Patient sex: F
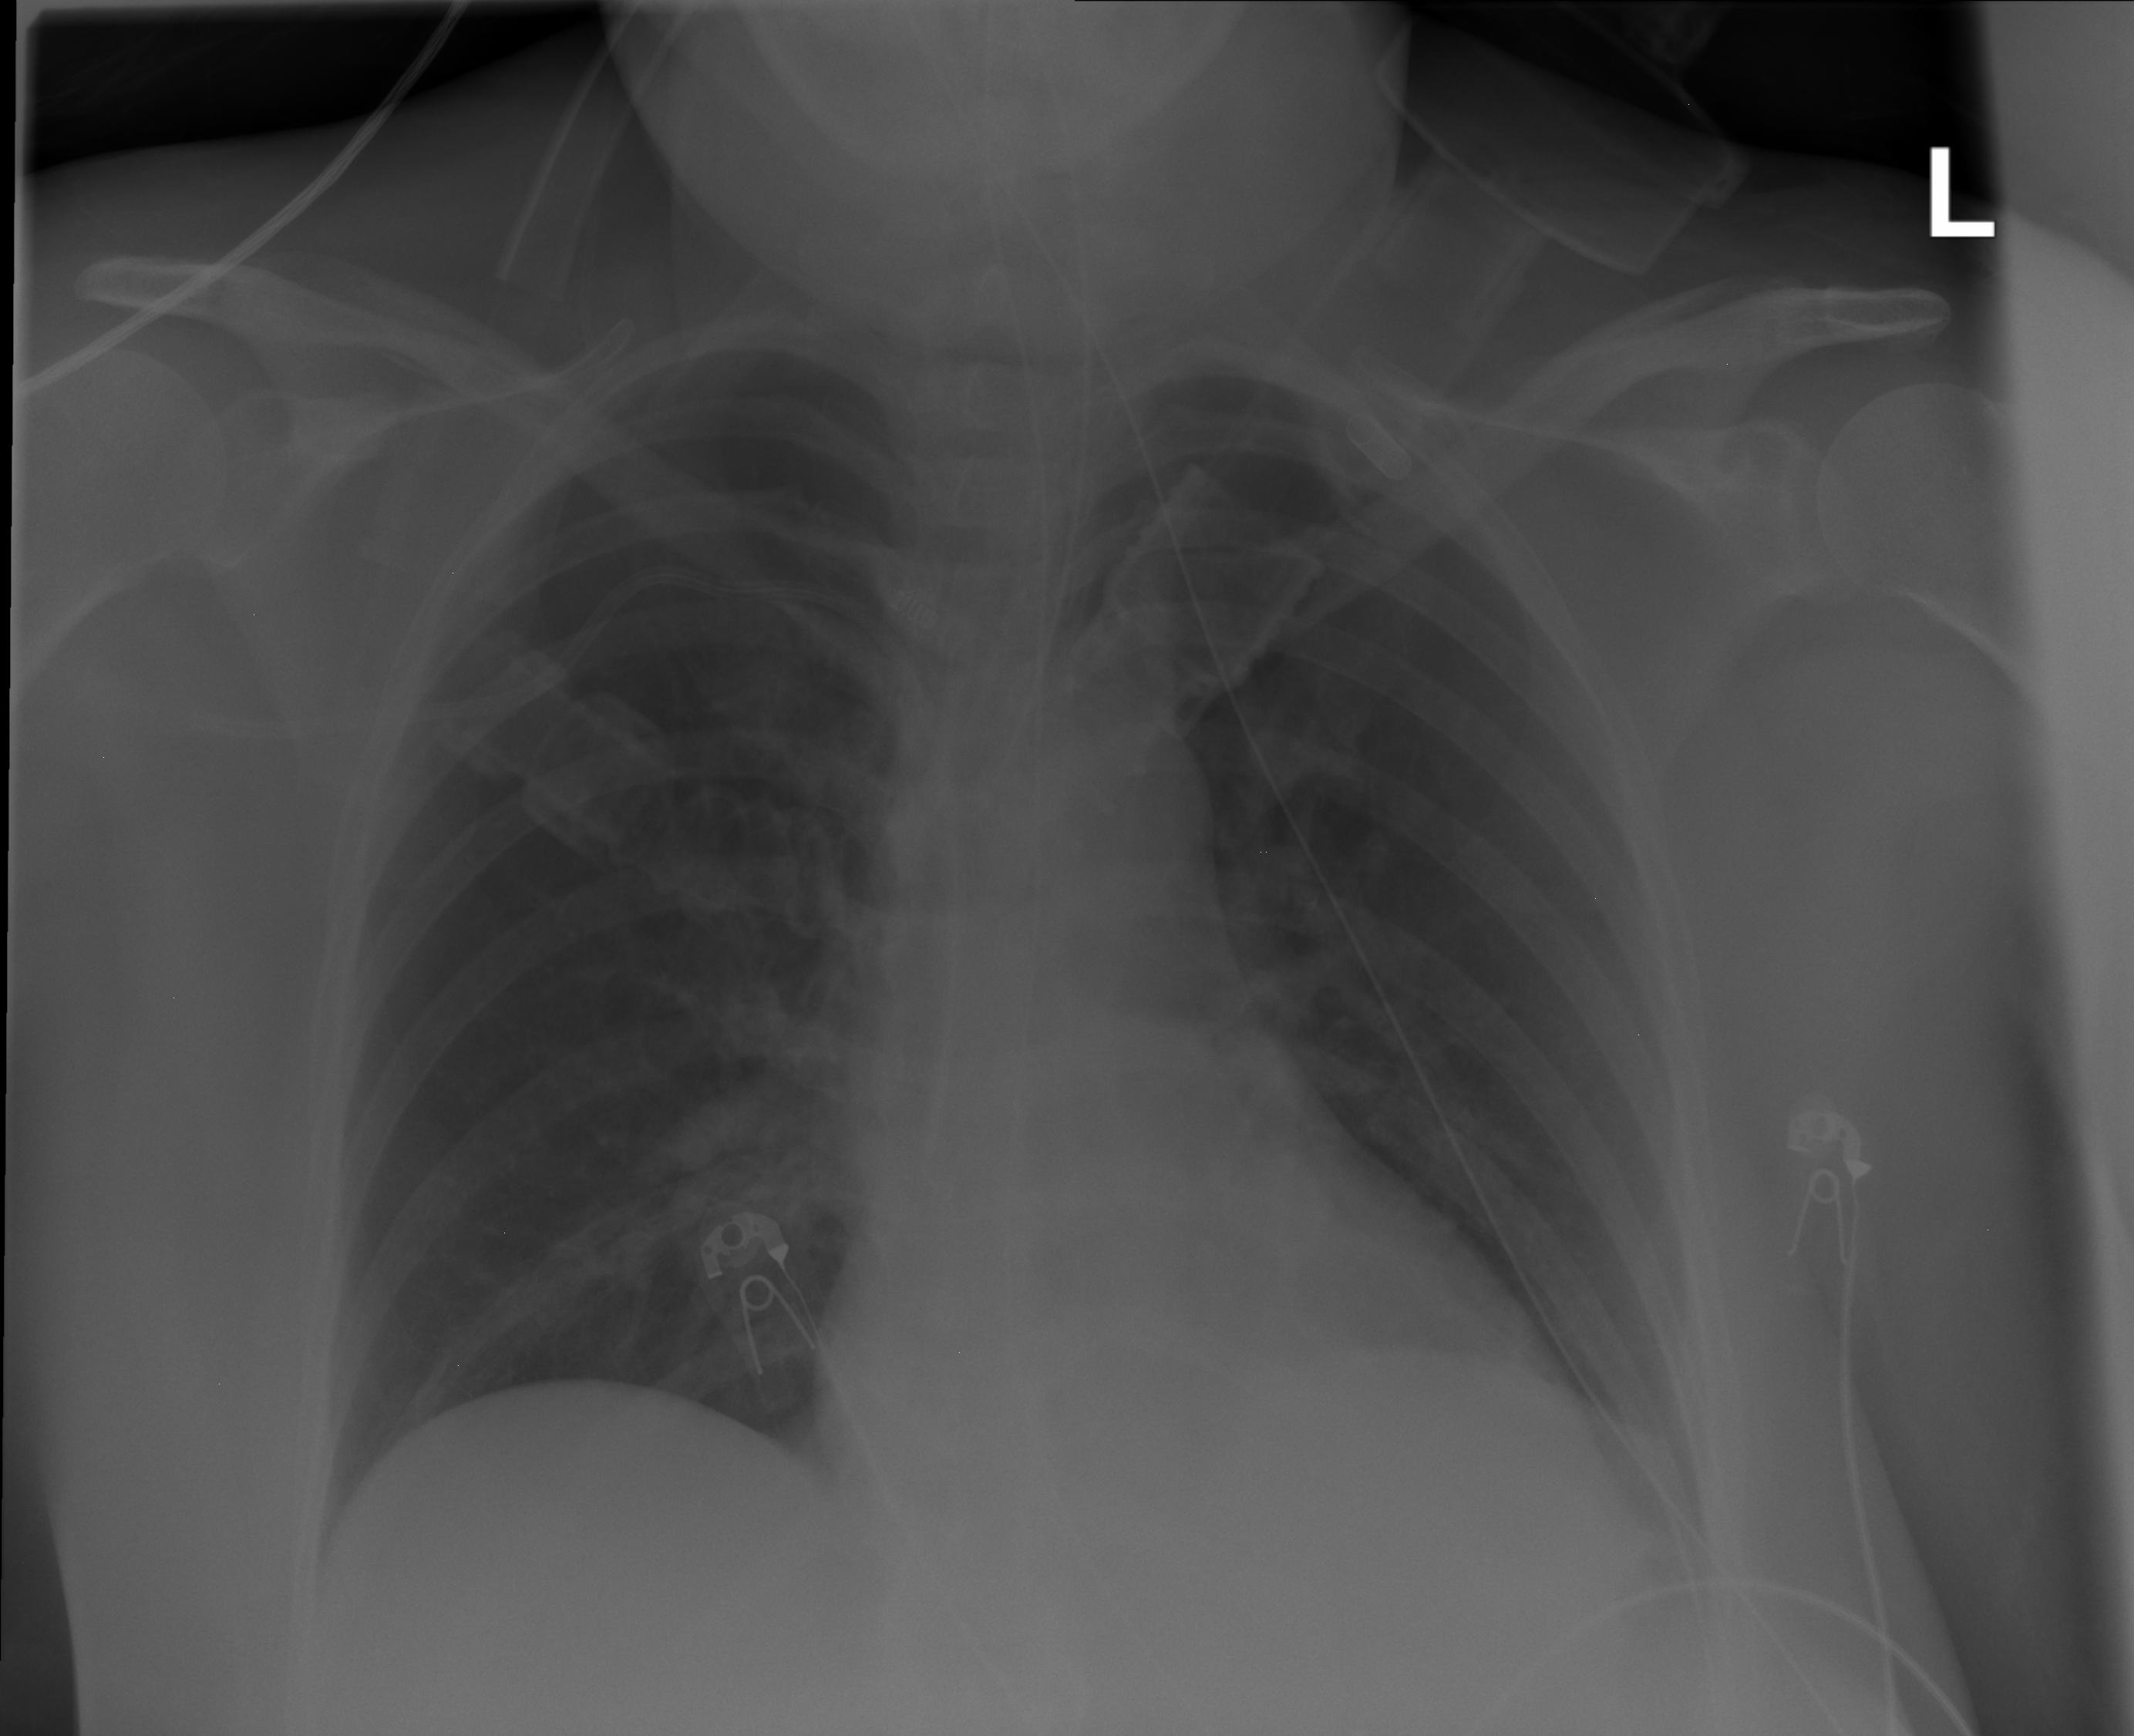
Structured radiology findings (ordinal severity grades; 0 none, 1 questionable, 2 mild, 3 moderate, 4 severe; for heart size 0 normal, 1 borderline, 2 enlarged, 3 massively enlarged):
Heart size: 0
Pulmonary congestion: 0
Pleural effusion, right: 0
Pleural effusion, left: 0
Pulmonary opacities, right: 0
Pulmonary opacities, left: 0
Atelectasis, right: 2
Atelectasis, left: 2